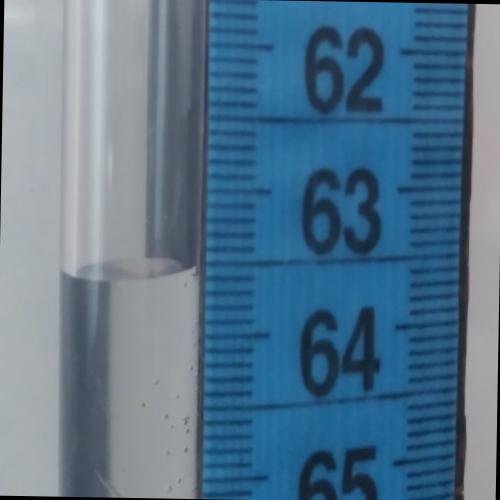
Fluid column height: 63.5 cm